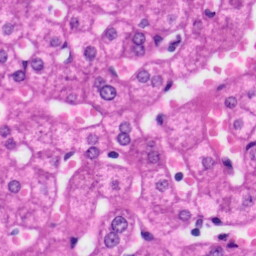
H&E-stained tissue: Liver